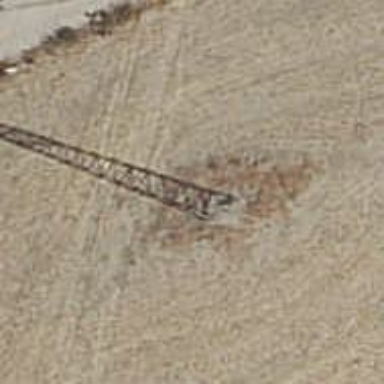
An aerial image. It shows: Power pole.